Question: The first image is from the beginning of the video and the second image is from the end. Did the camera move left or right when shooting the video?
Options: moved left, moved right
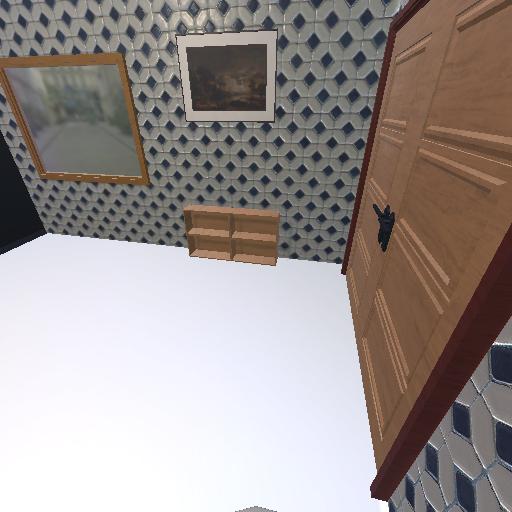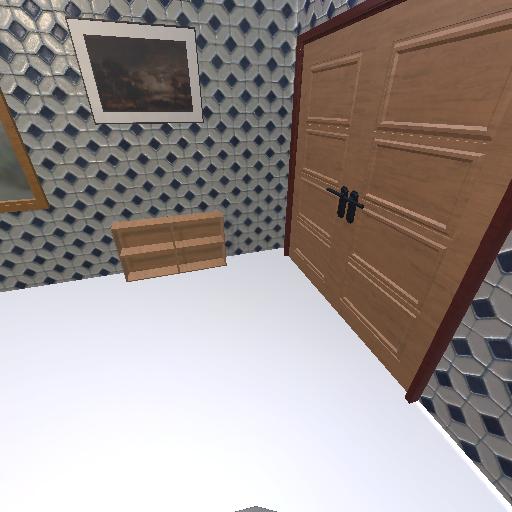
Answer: moved left